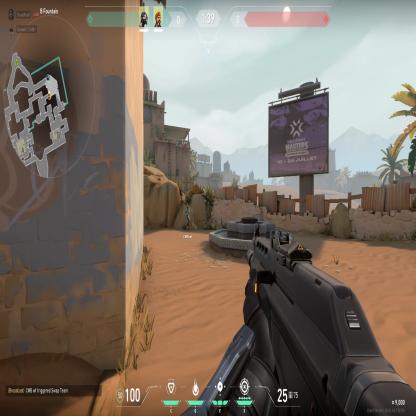
Label: teammate